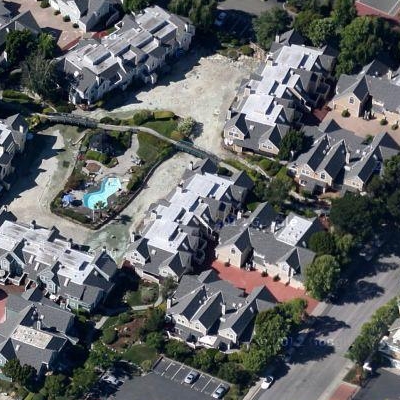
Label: Resident